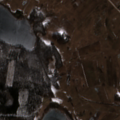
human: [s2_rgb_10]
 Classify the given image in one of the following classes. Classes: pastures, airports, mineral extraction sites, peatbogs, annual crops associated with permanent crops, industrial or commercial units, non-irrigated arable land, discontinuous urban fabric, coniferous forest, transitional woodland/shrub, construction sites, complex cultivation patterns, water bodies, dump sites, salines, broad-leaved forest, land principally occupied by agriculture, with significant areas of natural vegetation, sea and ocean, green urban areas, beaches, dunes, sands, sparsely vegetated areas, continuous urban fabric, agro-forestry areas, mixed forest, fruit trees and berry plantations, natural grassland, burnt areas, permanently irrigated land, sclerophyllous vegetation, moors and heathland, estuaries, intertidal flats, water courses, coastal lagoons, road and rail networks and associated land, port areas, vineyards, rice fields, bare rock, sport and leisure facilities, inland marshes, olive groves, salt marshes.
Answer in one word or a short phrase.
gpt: non-irrigated arable land, pastures, complex cultivation patterns, broad-leaved forest, water bodies